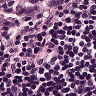
Metastatic tissue present: yes